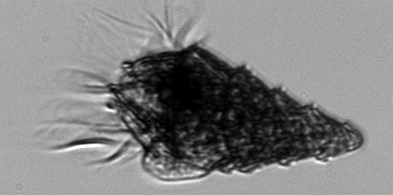
Label: Laboea_strobila